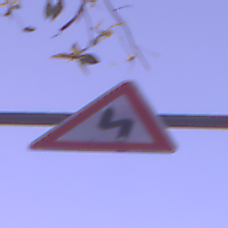
Verkehrszeichen: DoppelkurveZunaechstLinks
Umgebung: Outdoor, Nature
Tageszeit: Dawn
Wetter: PartlyCloudy
Licht: Natural
Jahreszeit: NotSpecified
Kontrast: MediumContrast